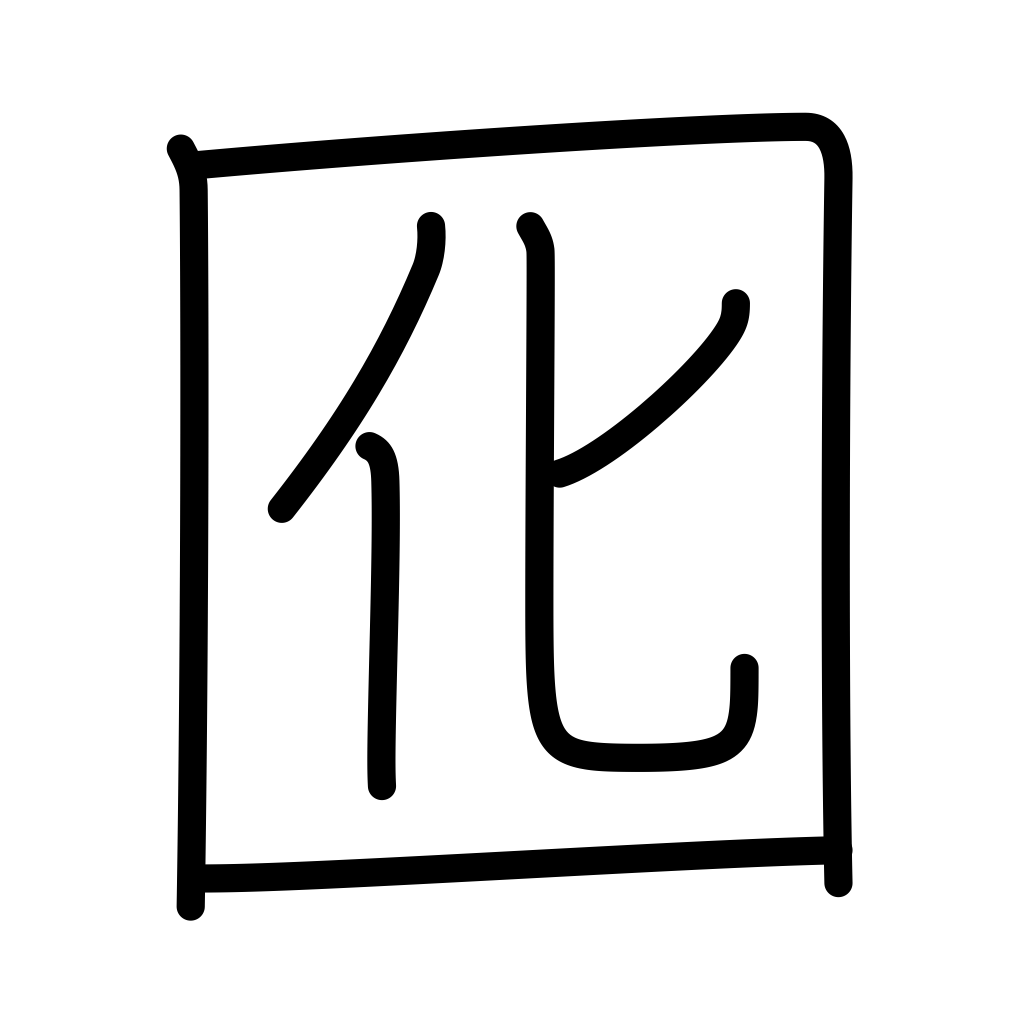
Meaning: decoy, lure, stool pigeon